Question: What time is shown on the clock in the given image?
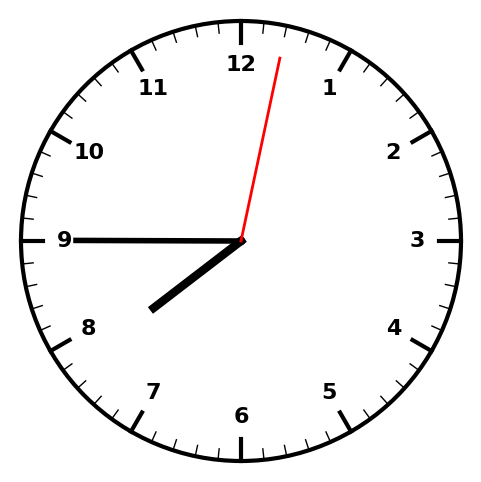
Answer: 07:45:02